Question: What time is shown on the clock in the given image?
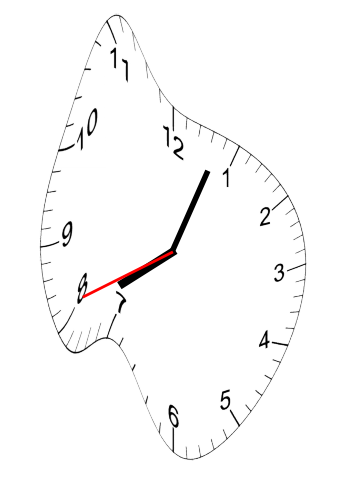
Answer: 08:03:41